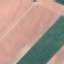
Land use / land cover class: AnnualCrop